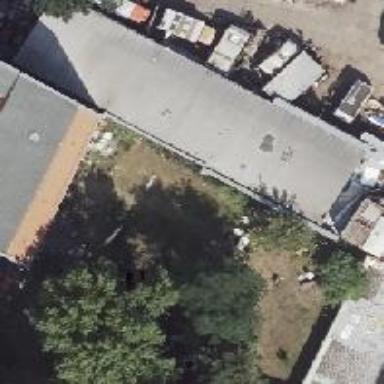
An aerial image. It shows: Warehouse building.